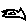
Label: fish